Field crop: tomato
Growth stage: 2
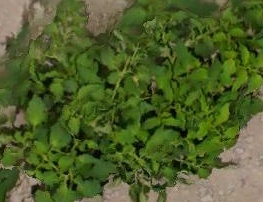
Species: tomato